Question: I made a form and extended the glass in it like in the image below. But when I move the window so not all of it is visible on screen, the glass rendering is wrong after I move it back:

How can I handle this so the window is rendered correctly?
This is my code:
'''
[DllImport( "dwmapi.dll" )]
private static extern void DwmExtendFrameIntoClientArea( IntPtr hWnd, ref Margins mg );
[DllImport( "dwmapi.dll" )]
private static extern void DwmIsCompositionEnabled( out bool enabled );
public struct Margins{
public int Left;
public int Right;
public int Top;
public int Bottom;
}
private void Form1_Shown( object sender, EventArgs e ) {
this.CreateGraphics().FillRectangle( new SolidBrush( Color.Black ), new Rectangle( 0, this.ClientSize.Height - 32, this.ClientSize.Width, 32 ) );
bool isGlassEnabled = false;
Margins margin;
margin.Top = 0;
margin.Left = 0;
margin.Bottom = 32;
margin.Right = 0;
DwmIsCompositionEnabled( out isGlassEnabled );
if (isGlassEnabled) {
DwmExtendFrameIntoClientArea( this.Handle, ref margin );
}
}
'''
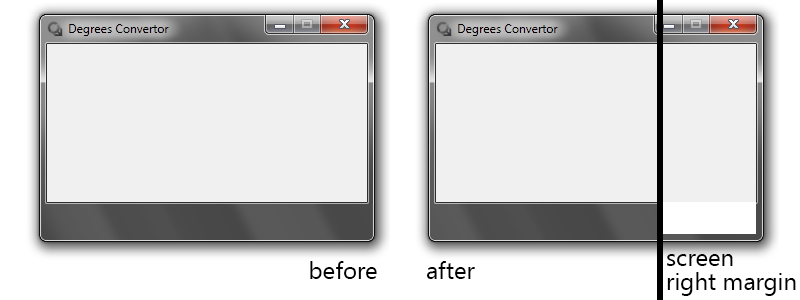
Answer: I think the CreateGraphics is causing you some grief here.
Try overriding the OnPaint method and use the Graphic object from the PaintEventArgs instead:
'''
protected override void OnShown(EventArgs e) {
base.OnShown(e);
bool isGlassEnabled = false;
Margins margin;
margin.Top = 0;
margin.Left = 0;
margin.Bottom = 32;
margin.Right = 0;
DwmIsCompositionEnabled(out isGlassEnabled);
if (isGlassEnabled) {
DwmExtendFrameIntoClientArea(this.Handle, ref margin);
}
}
protected override void OnPaint(PaintEventArgs e) {
base.OnPaint(e);
e.Graphics.FillRectangle(Pens.Black,
new Rectangle(0, this.ClientSize.Height - 32, this.ClientSize.Width, 32));
}
'''
If resizing the form, either add this to the constructor:
'''
public Form1() {
InitializeComponent();
this.ResizeRedraw = true;
}
'''
or override the Resize event:
'''
protected override void OnResize(EventArgs e) {
base.OnResize(e);
this.Invalidate();
}
'''